Field crop: maize
Growth stage: 2
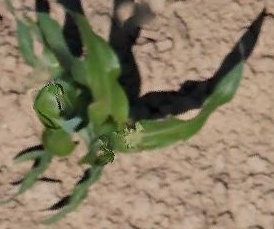
Species: maize